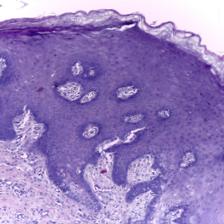
Diagnosis: Normal